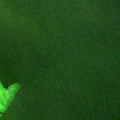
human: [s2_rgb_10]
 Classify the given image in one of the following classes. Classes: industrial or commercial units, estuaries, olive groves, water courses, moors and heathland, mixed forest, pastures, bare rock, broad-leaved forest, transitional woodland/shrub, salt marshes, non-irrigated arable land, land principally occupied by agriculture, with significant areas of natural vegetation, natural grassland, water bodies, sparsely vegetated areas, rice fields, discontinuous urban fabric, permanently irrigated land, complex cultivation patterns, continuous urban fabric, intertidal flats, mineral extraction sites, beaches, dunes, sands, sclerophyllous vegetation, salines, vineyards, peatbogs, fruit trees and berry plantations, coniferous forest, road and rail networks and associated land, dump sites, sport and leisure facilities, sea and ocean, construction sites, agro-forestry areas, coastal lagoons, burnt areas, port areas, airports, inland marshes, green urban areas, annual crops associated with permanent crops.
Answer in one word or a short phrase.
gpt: water bodies